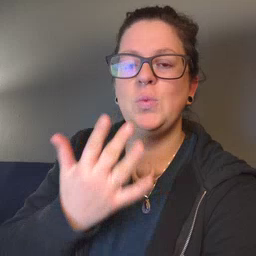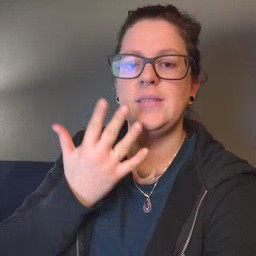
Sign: wait